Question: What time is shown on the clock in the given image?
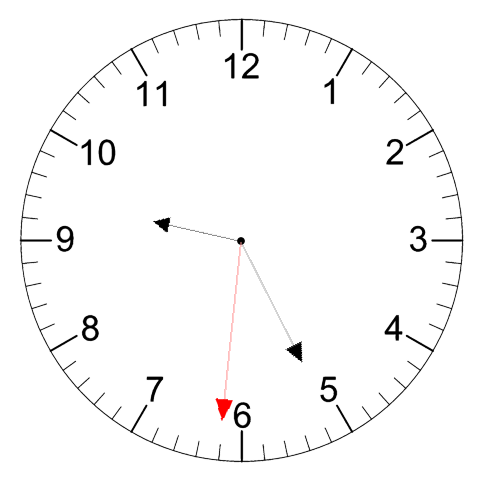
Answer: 09:25:31